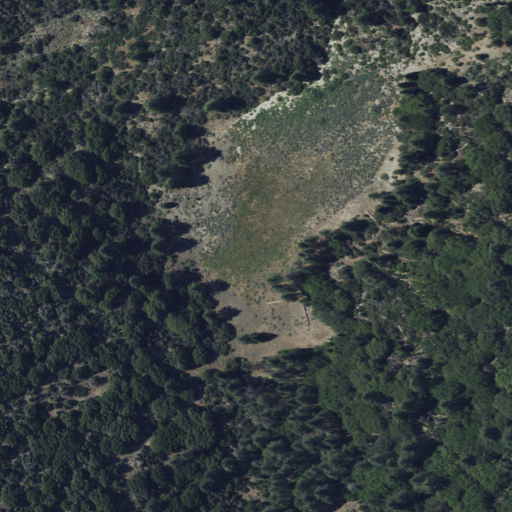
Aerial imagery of depression(s) in California named The Sink containing evergreen forest, shrub, woody wetlands, and mixed forest